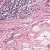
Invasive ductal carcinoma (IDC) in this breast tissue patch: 0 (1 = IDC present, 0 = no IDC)